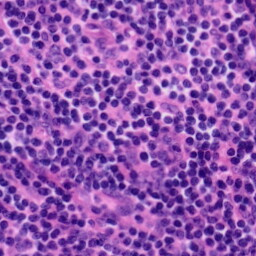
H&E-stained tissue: Tonsil